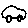
Label: car